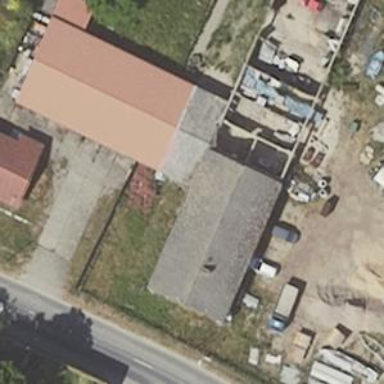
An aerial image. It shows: Shed.